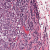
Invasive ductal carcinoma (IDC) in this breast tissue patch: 1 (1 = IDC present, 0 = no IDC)